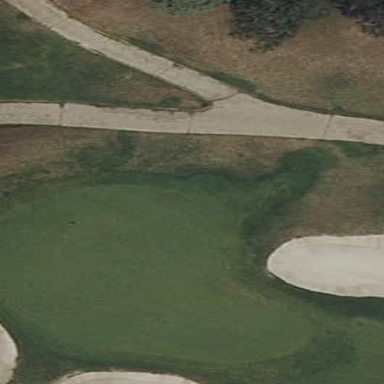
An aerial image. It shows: Golf green.